Question: We have a textbox coupled with jQuery UI Autocomplete v1.8.14
It basically works great and without bugs except a certain scenario in IE7 standalone. Let's assume that a user is inputting a letter and the first AJAX request goes out for the autocompleter results. The response isn't yet back but the user inputs another letter. At this point the first request is being aborted be default and a second one is started to retrieve the new results for the new search string. This makes sense as is spares bandwidth and lost execution time but unfortunately it fails on IE7.
The following image is showing what happens using Firebug in Firefox. Essentially all browsers work correctly except IE7 (even IE6 and IE8).

Did anybody ever see something like this? Does eventually somebody know if it's possible to force the autocompleter to finish the started requests instead of aborting them? Any other ideas?
Thanks a lot, any help is highly appreciated!
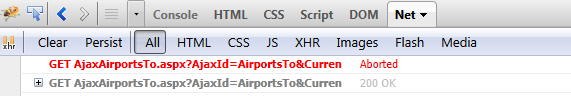
Answer: We finally solved the issue by putting the call into a try-catch block and ignore the error if fired in IE7.
It's probably not the perfect way to do it, but the benefits of aborting the request remain valid for the rest of the browsers.